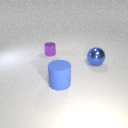
large blue rubber cylinder to the left of large blue metal sphere